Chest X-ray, PA view. Patient: 62 years old, sex M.
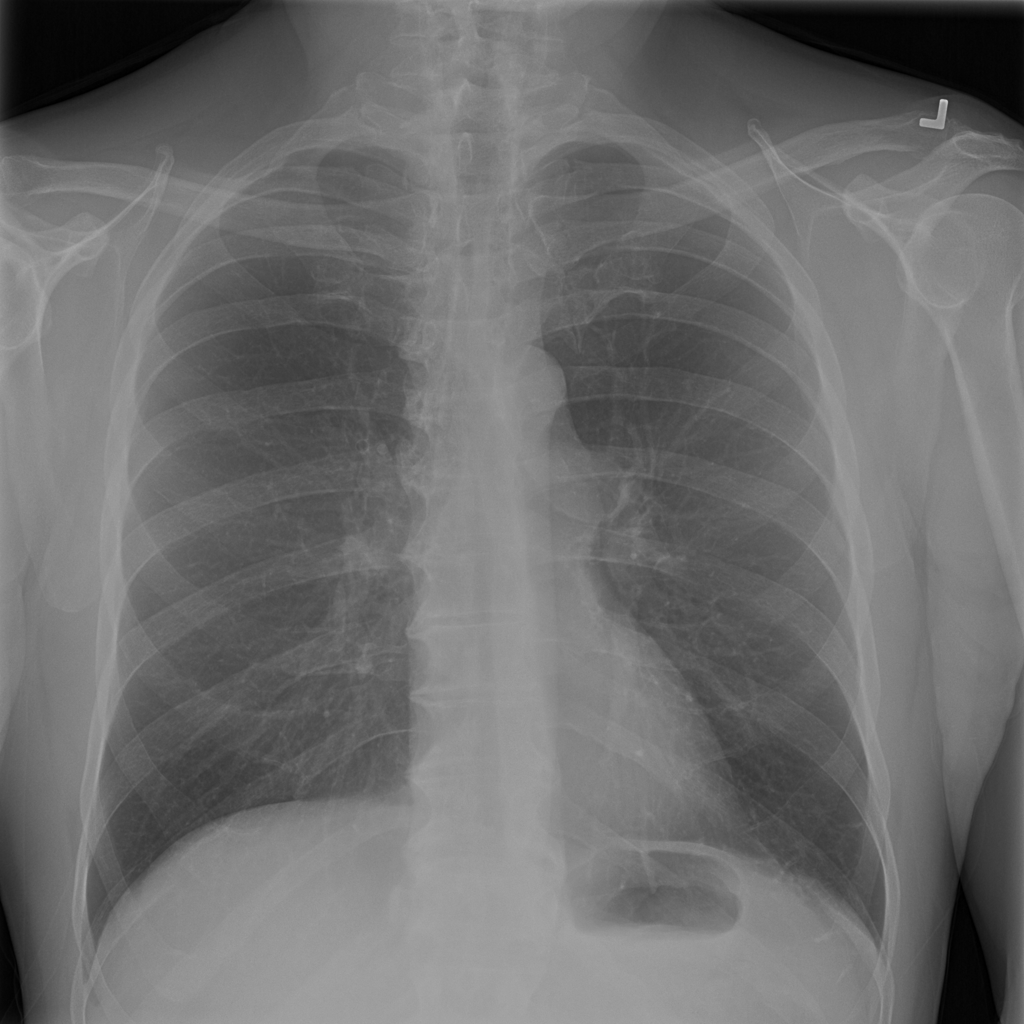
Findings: No Finding